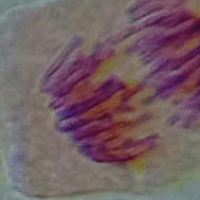
Label: anaphase